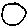
Label: circle